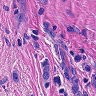
Metastatic tissue present: yes